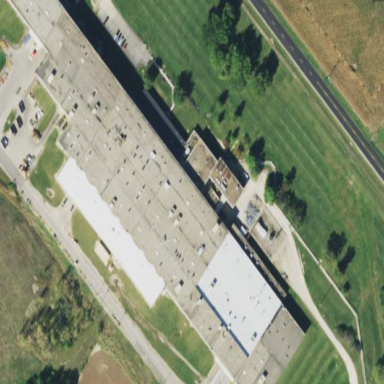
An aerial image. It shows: Warehouse building.